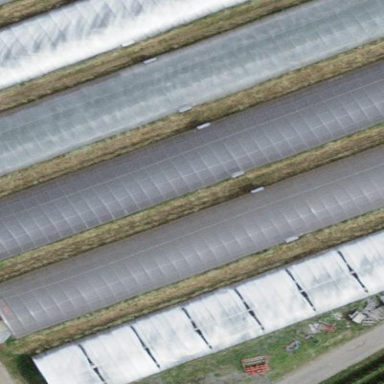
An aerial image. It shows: Greenhouse.